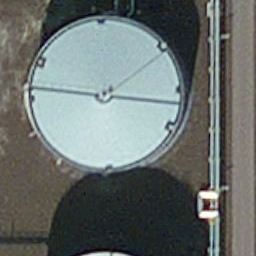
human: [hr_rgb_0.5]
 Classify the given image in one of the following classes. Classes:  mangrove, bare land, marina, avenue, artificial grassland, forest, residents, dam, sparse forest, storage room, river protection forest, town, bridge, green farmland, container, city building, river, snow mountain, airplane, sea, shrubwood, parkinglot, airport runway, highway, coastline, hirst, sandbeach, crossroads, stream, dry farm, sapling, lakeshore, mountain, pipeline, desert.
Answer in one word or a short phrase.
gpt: storage room